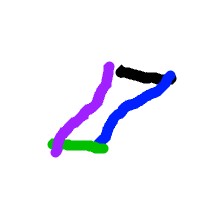
Shape: parallelogram